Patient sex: M
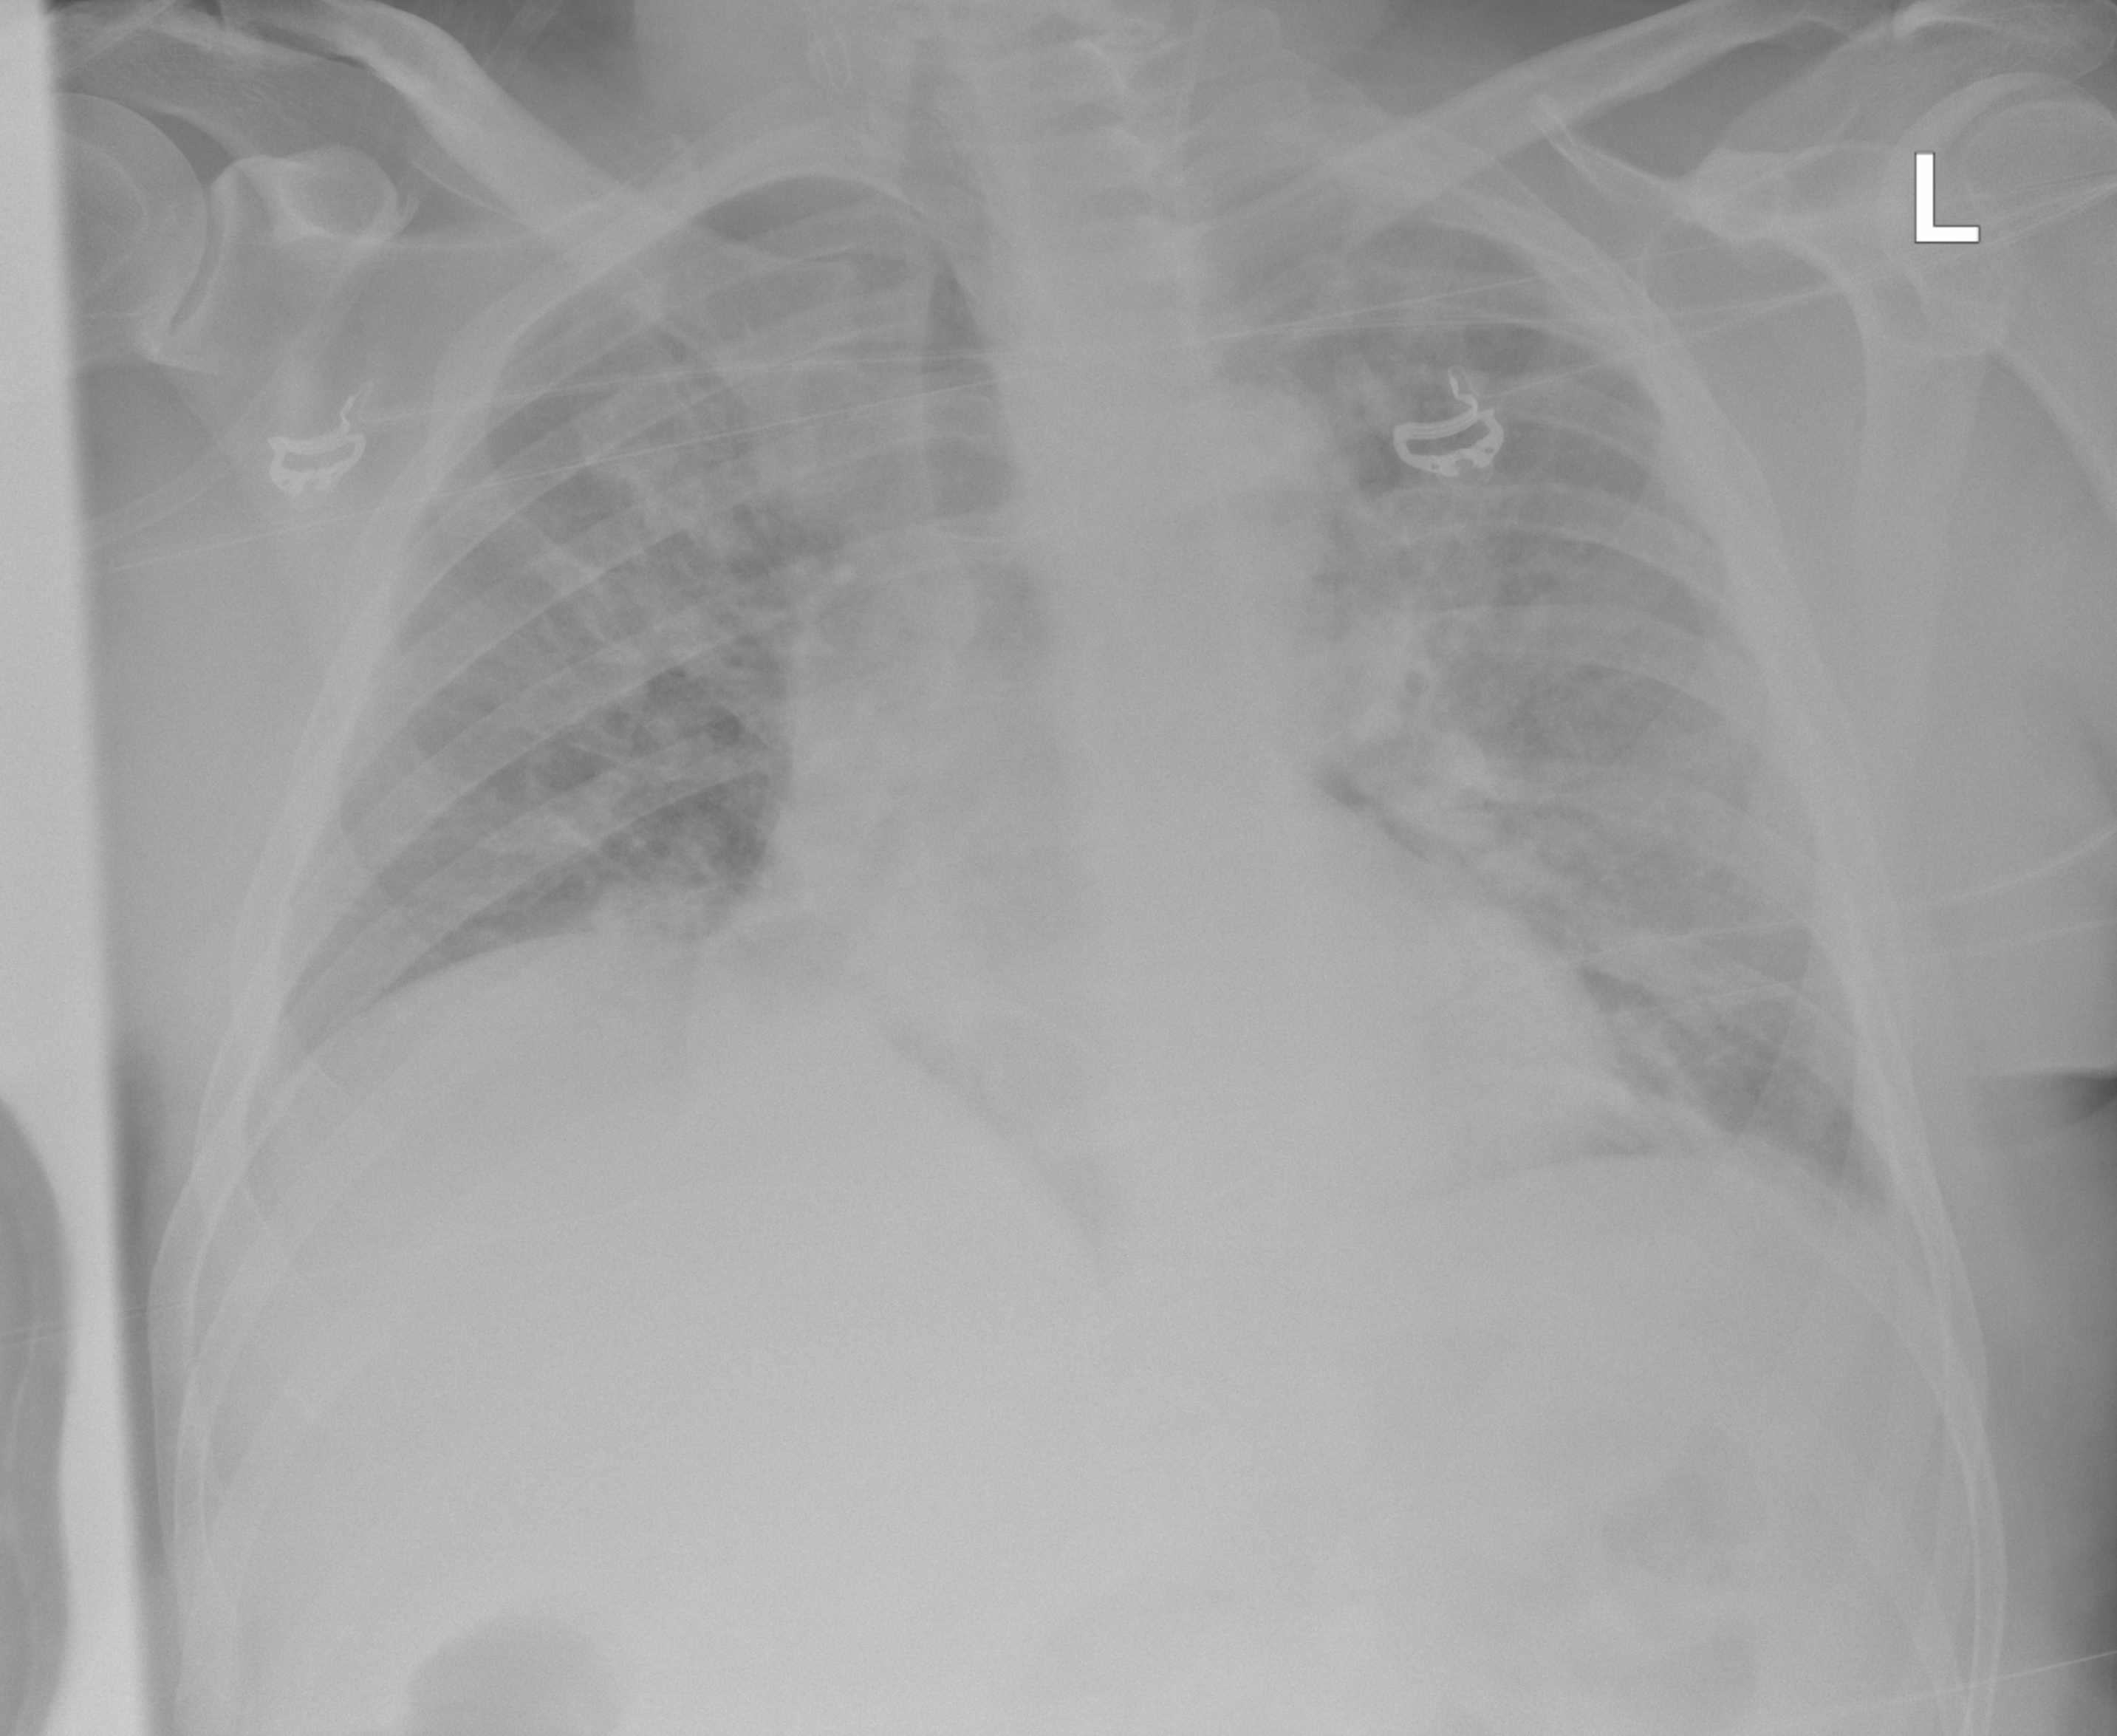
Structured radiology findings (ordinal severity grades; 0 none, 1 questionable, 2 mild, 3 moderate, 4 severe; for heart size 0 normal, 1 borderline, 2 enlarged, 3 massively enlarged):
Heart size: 2
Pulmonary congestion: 2
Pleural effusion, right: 0
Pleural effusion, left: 1
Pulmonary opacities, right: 1
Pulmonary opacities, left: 3
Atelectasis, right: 2
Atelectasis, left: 2